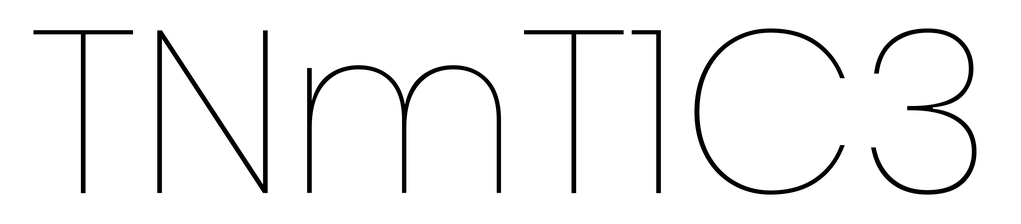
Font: Poppins-Thin